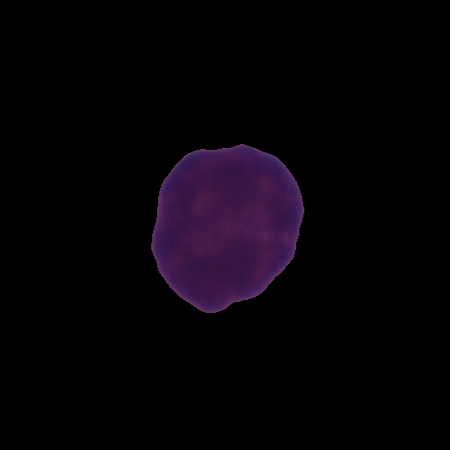
Label: healthy